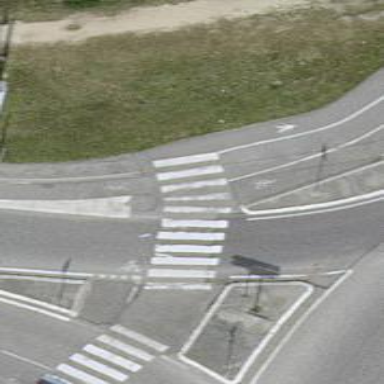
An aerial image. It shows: Marked zebra crossing on the road.